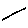
Label: line